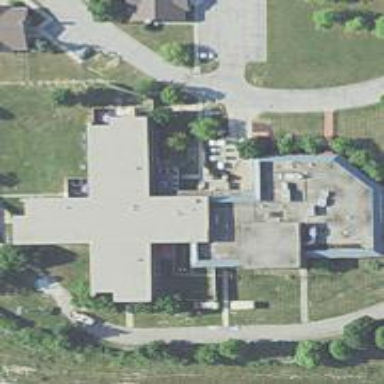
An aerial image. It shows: Healthcare facility identified as hospital.